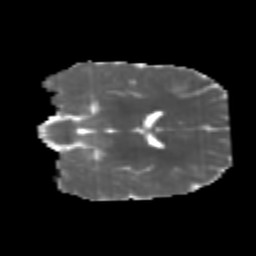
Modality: MD
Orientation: coronal
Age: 7
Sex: male
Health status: healthy